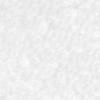
Label: no_change